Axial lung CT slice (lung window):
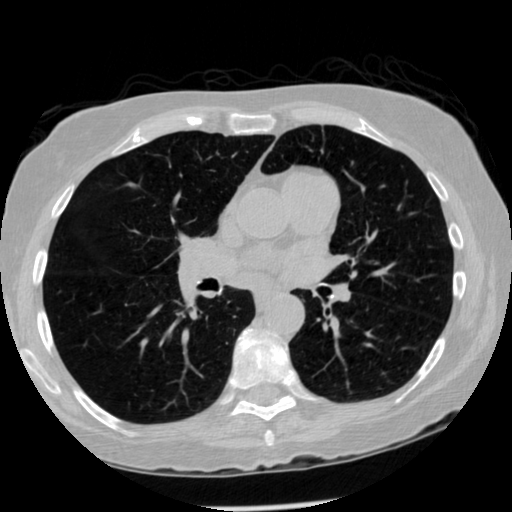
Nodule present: no